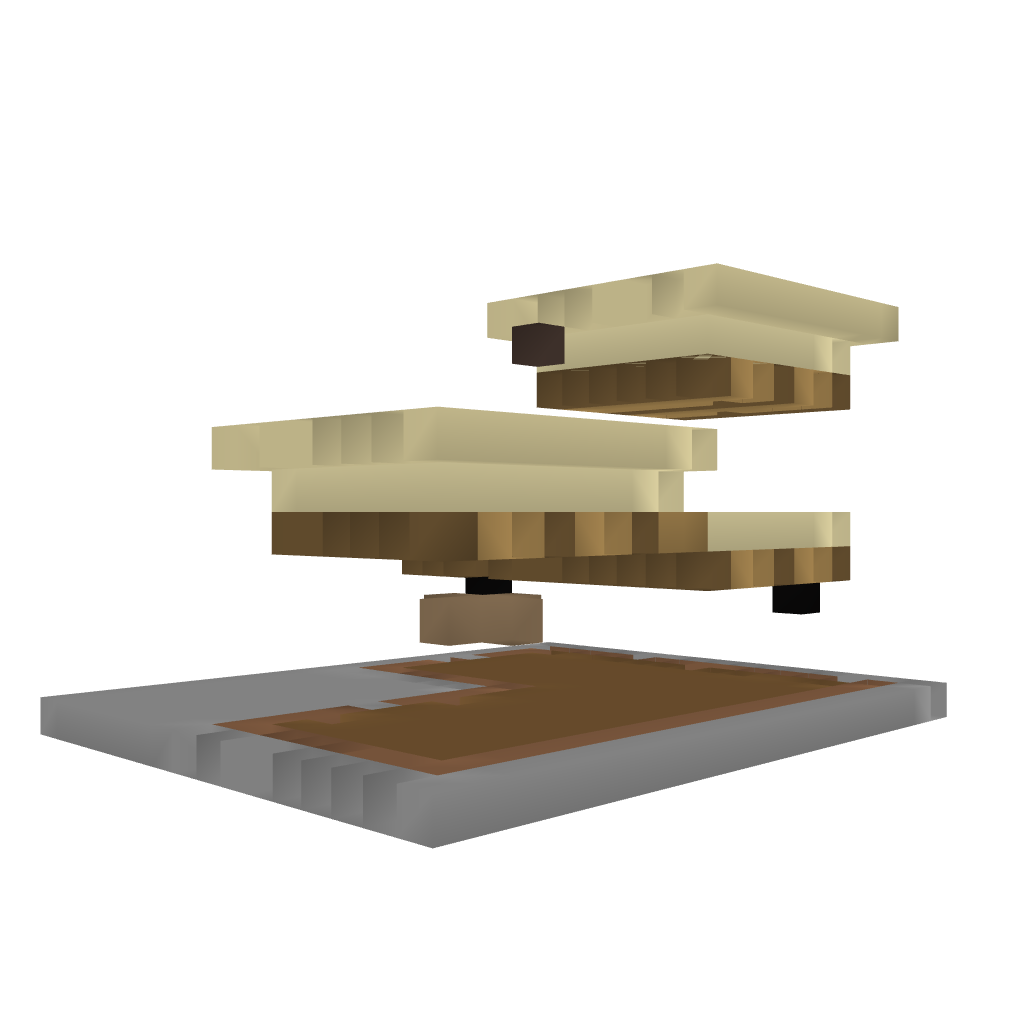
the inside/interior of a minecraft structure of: Adobe House